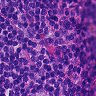
Metastatic tissue present: no